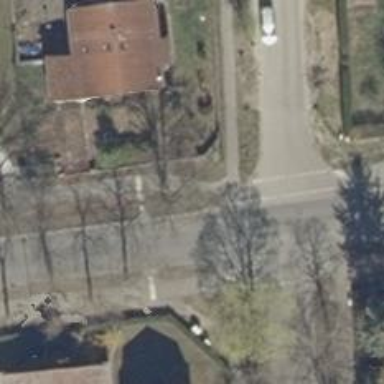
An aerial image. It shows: Unmarked crossing on the road.